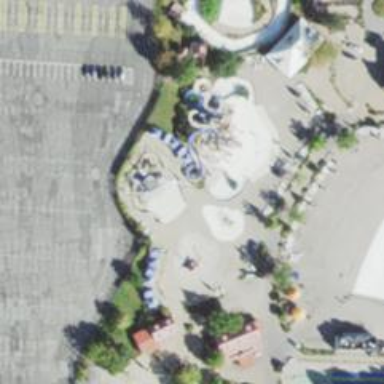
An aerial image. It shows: Water slide attraction.